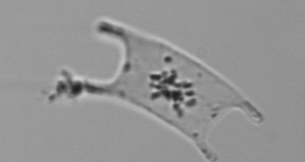
Label: Eucampia